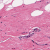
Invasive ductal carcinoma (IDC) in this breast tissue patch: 0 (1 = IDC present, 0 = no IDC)